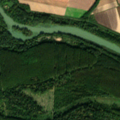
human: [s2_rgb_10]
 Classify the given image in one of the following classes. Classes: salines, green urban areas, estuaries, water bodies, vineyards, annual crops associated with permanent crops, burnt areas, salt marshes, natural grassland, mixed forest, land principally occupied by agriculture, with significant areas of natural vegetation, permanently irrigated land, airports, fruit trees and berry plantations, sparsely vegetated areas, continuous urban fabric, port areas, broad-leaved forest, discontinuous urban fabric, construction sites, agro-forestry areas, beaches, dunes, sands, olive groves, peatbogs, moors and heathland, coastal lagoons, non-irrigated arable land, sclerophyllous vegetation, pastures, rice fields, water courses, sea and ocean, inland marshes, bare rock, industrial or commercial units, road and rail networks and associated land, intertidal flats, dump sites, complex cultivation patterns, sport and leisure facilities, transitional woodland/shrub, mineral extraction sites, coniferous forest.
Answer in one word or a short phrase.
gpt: non-irrigated arable land, broad-leaved forest, transitional woodland/shrub, water courses